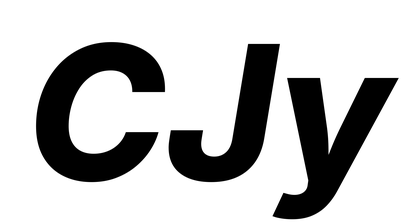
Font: Inter-Italic_ExtraBold_Italic